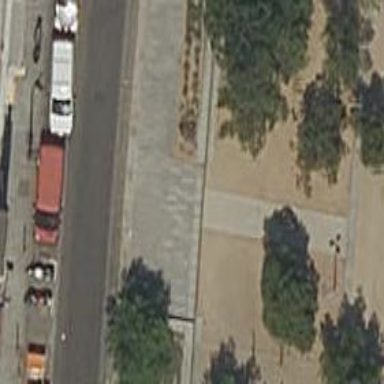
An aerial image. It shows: Footway surfaced with paving stones.